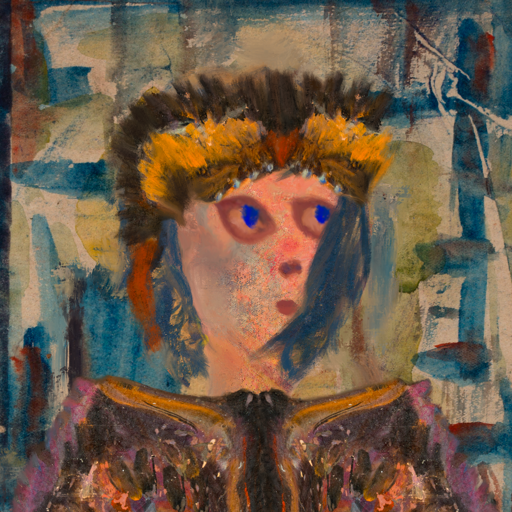
Background: Orphan, Head And Neck Side: Irani, Face Side: Mother_And_Son_Mother, Bust: Gypsy_Queen, Hair Side: In_The_Sun, Head Accessory: Gypsy_Queen, Second Necklace: Blank, Necklace: Blank, Baby: Blank